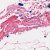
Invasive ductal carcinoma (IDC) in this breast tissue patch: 0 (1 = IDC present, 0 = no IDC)